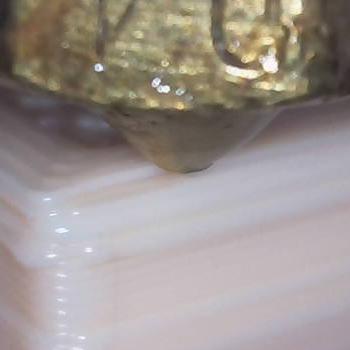
Flow rate: 70%